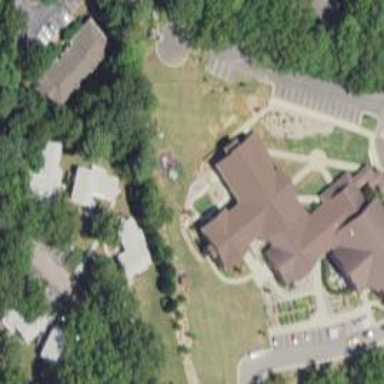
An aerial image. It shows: Building that serves as place of worship.